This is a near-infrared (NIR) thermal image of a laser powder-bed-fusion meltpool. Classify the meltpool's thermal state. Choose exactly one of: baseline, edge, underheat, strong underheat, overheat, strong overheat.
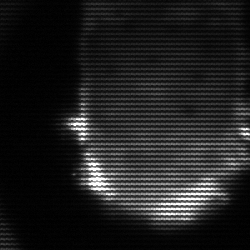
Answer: baseline